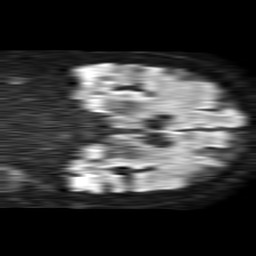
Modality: TRACE
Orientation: coronal
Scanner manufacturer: philips
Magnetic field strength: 1.5 T
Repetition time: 4.6 s
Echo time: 0.08631 s